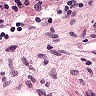
Metastatic tissue present: no